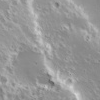
Atmospheric dust classification: not_dusty